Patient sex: M
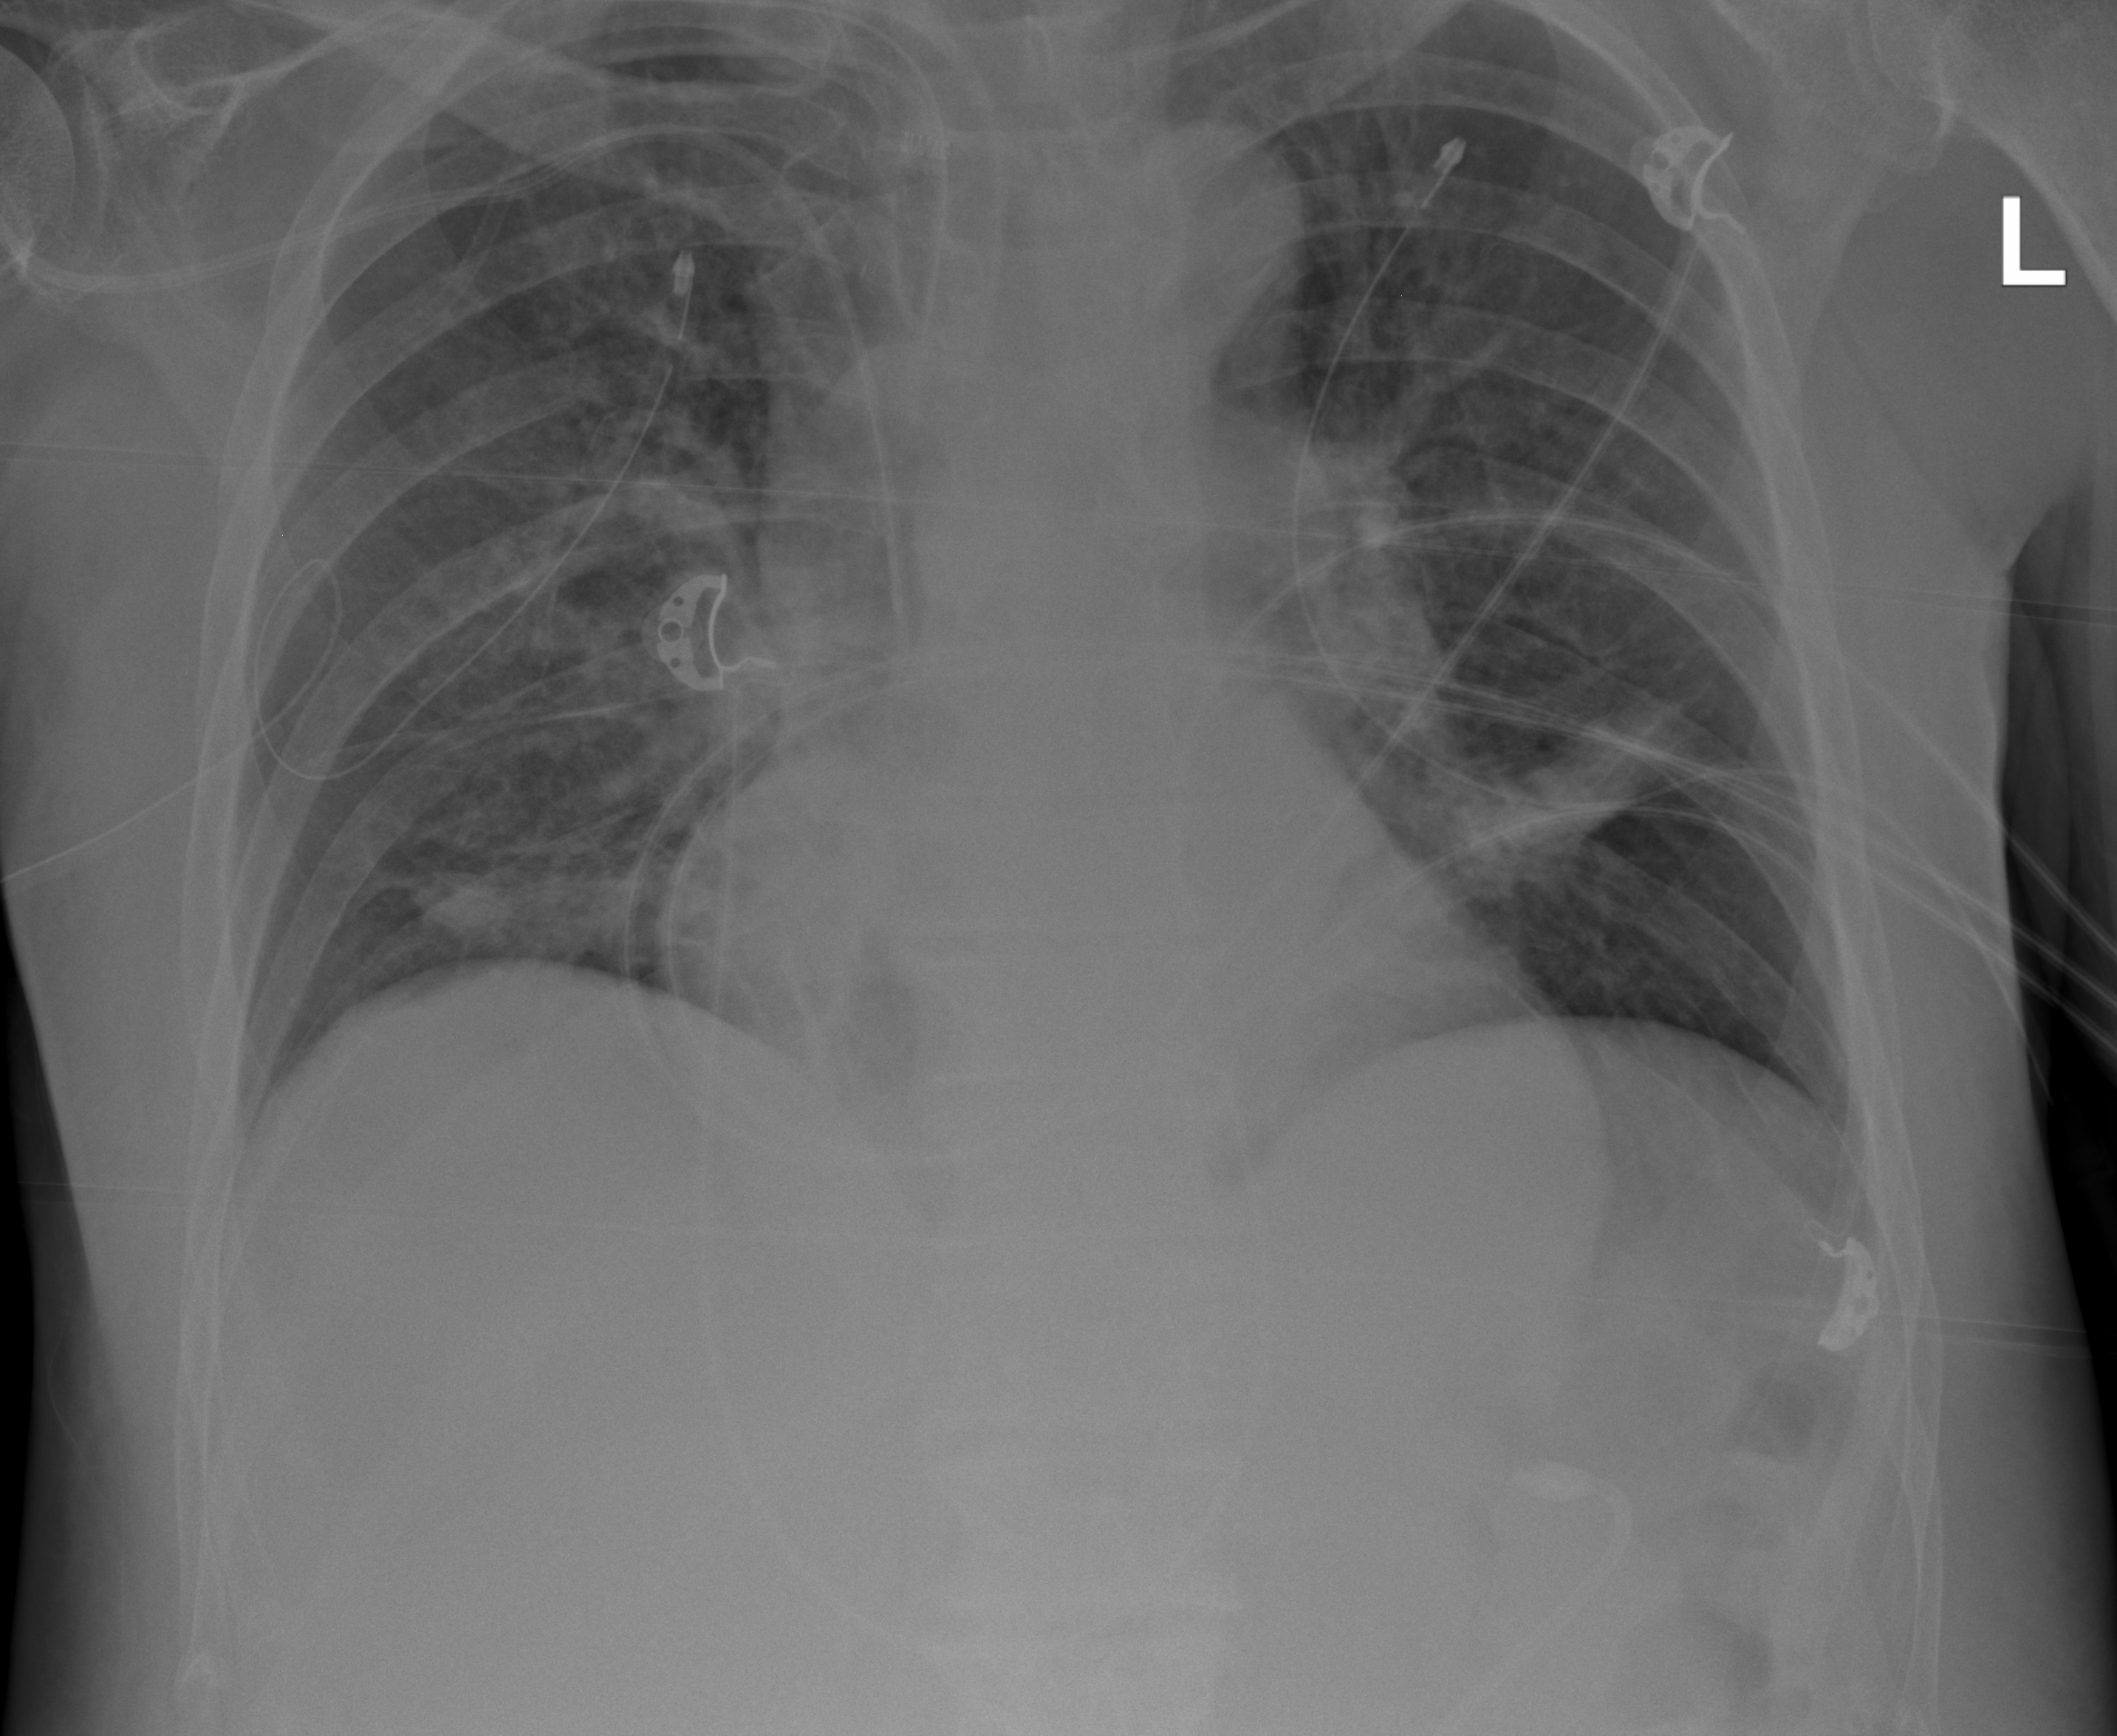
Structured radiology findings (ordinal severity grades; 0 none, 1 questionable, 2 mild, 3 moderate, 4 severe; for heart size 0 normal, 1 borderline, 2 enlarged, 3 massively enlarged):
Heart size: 1
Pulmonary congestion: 1
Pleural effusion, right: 0
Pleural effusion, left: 0
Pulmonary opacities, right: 2
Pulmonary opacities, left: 2
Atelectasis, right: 2
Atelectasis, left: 2